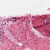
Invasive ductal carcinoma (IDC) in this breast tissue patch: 0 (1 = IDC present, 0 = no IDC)